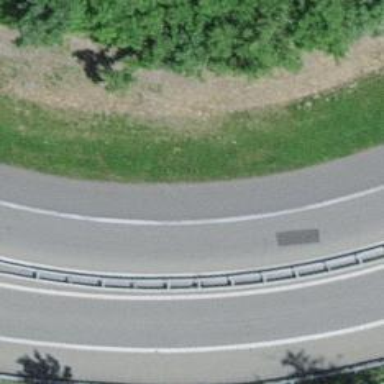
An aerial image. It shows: Asphalt motorway link.